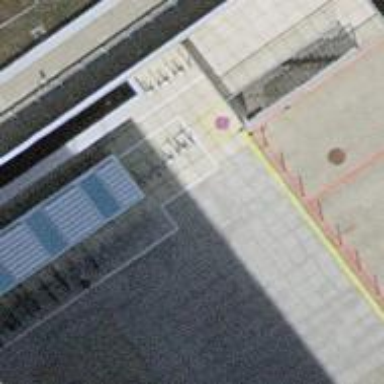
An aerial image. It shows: Bicycle parking area with stands available.